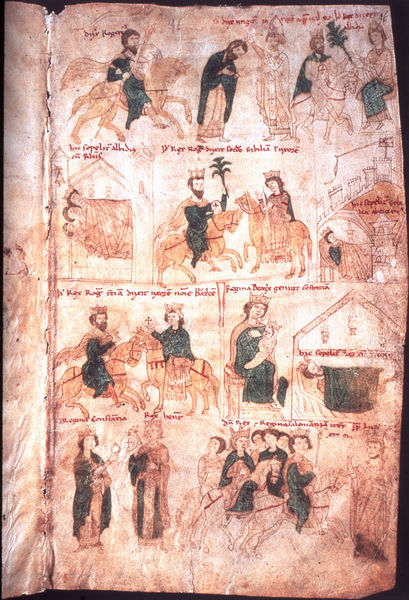
Titel: Liber ad honorem Augusti sive de rebus Siculis/ Buch zu Ehren des Kaisers Augustus oder über die Angelegenheiten Siziliens
Künstler: Pietro da Eboli
Institution: Bern, Burgbibliothek
Schlagwörter: mann, menschen, stadt, männer, stuhl, zeichnung, haus, schloss, alt, bart, bibel, mensch, kirche, decke, kind, mutter, krone, pferd, pferde, reiter, schrift, papier, schlafen, könig, lanze, inschrift, bett, deutsch, wedel, zinnen, schild, buch, burg, kreuz, türme, zweig, schwert, malen, fürst, buchseite, pergament, jesus, mittelalter, begegnung, krönung, priester, königin, heilige, handschrift, legende, latein, bildergeschichte, buchmalerei, chronik, kodex, bch, palmenzweig, kochen, häuser, adel